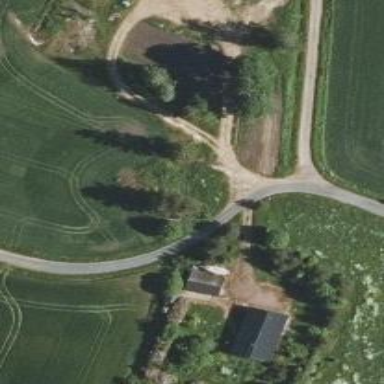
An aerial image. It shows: Unclassified road.